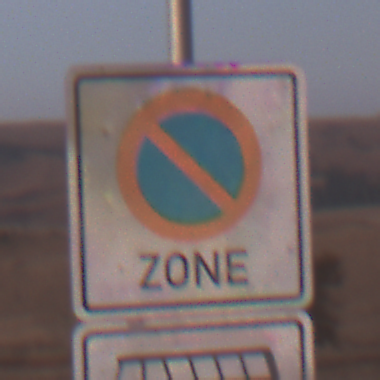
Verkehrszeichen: BeginnEingeschraenktesHalteverbotZone
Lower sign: HinweisDurchSinnbild13
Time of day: SunriseSunset
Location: Outdoor (Nature)
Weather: PartlyCloudy
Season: NotSpecified
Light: Natural